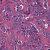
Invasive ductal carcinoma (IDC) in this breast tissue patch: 1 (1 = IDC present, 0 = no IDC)